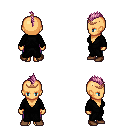
a pixel art fantasy rpg character, female body template, human, tanned skin, gray robe, magenta pants, pink mohawk hairstyle, bronze tiara, brown shoes, four views (front, back, left, right), 2x2 character sprite sheet, small pixel art, hard edges, no anti-aliasing